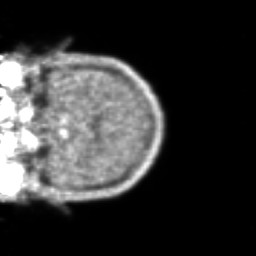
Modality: PET
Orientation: coronal
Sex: female
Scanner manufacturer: ge